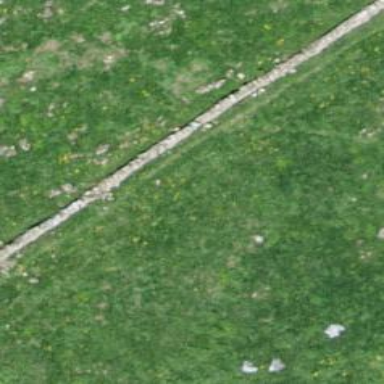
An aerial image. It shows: Wall is shown in the image.